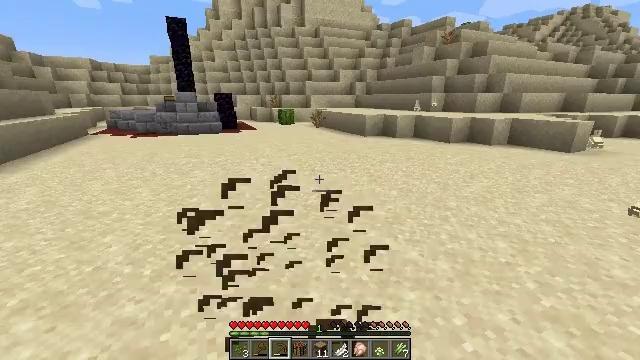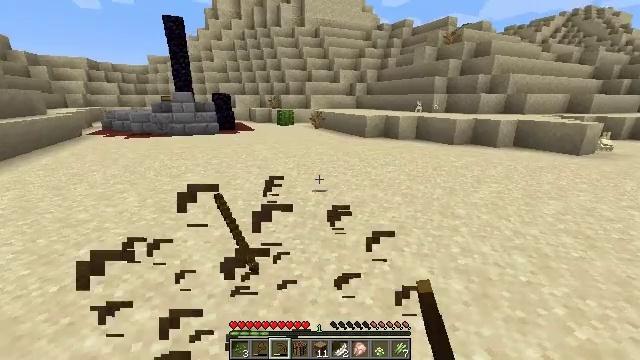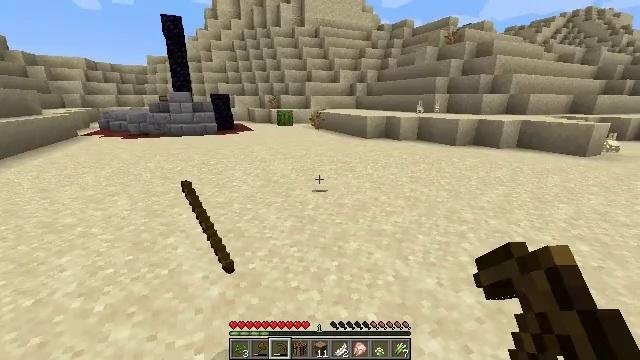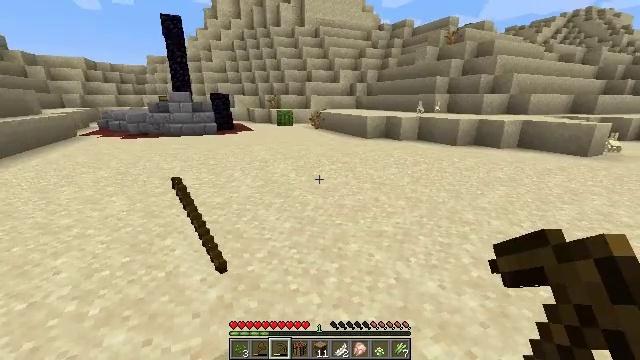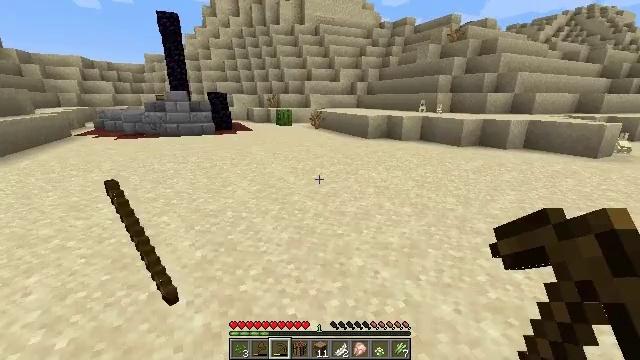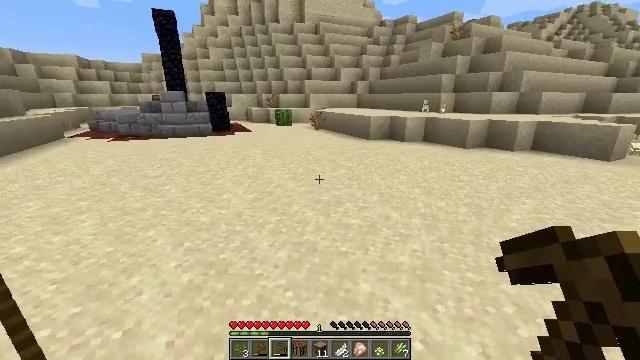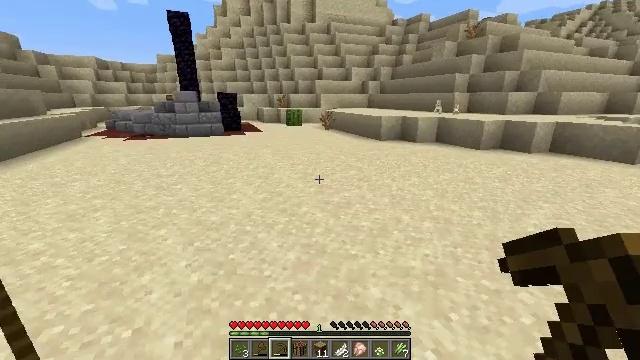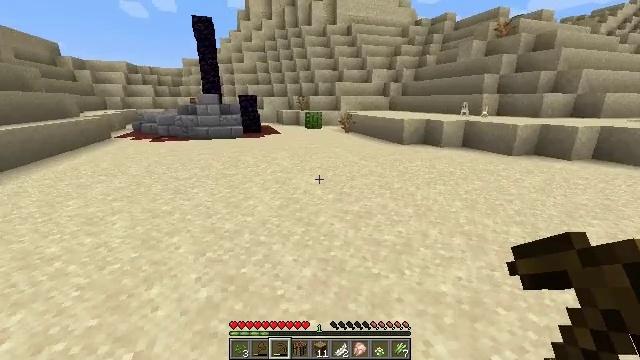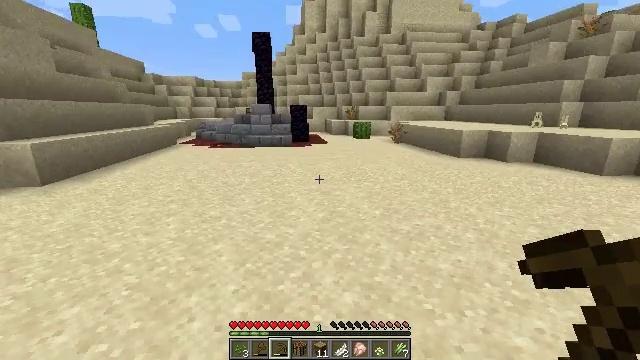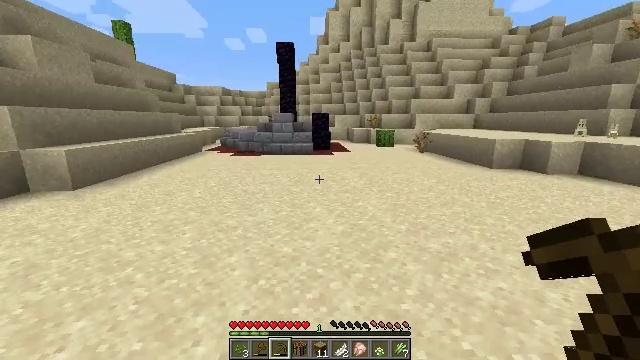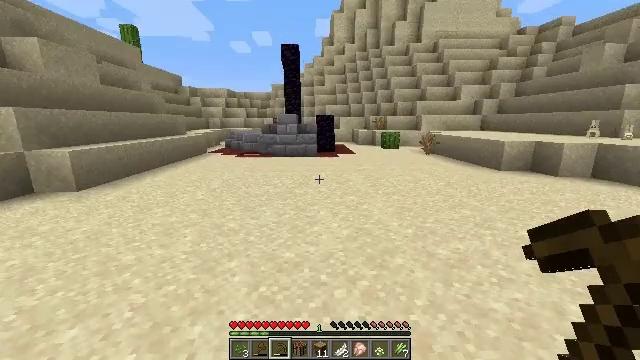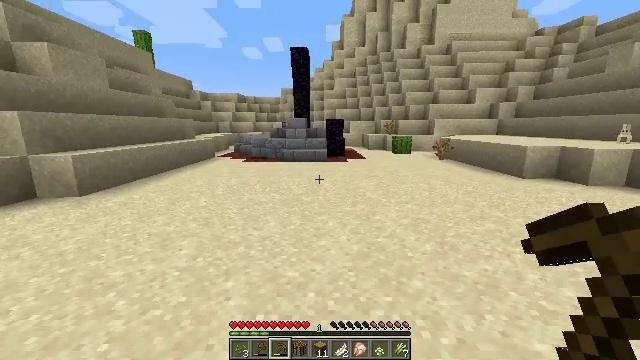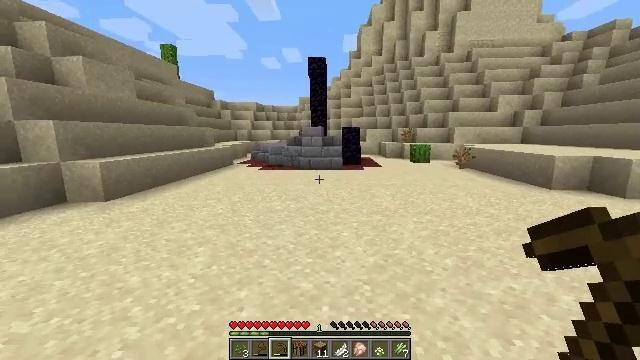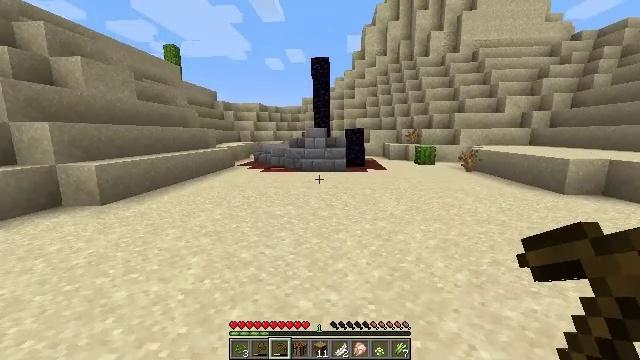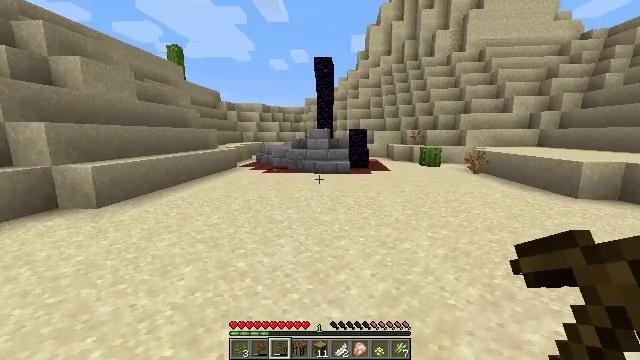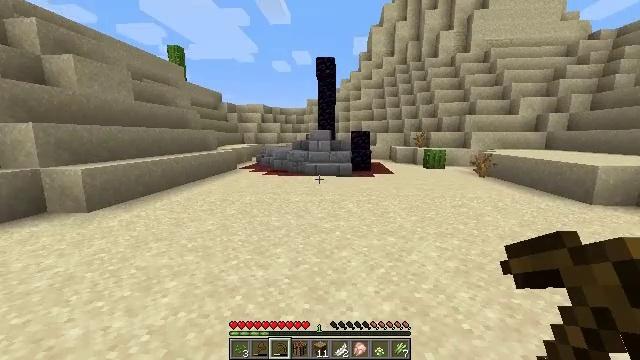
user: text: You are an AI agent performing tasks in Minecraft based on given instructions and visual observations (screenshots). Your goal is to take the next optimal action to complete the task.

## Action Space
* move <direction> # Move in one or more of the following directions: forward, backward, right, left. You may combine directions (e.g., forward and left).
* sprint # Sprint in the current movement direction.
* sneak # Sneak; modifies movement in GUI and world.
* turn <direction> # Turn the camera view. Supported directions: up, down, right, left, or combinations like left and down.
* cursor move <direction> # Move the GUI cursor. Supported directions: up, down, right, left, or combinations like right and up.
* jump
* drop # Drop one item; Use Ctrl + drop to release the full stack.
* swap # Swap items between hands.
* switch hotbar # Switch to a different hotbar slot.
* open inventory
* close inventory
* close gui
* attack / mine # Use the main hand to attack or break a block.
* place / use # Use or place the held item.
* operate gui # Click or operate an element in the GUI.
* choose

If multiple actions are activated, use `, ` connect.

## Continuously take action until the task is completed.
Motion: motion action
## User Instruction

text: Reclaim the chest into your inventory.
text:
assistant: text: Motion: move forward
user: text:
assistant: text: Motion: move forward
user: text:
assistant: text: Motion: move forward
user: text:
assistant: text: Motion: move forward
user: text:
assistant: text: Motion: move forward
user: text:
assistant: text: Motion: move forward, turn left
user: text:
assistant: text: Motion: move forward, turn left
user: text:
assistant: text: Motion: move forward, turn left and up
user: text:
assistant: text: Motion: move forward, turn left and up
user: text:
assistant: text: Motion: move forward, turn left
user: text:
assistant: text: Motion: move forward, turn left and up
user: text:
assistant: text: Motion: move forward, turn left and up
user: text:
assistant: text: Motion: move forward
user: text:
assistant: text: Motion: move forward
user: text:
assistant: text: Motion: move forward
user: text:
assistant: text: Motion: move forward
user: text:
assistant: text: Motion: move forward
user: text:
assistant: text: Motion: move forward
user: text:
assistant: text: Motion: move forward
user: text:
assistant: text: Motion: move forward
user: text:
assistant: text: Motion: move forward
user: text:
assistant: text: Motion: move forward
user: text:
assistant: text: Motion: move forward
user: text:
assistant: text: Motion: move forward
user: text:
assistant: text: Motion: move forward
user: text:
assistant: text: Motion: move forward
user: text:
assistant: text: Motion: move forward
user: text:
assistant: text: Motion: move forward, turn up
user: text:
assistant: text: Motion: move forward
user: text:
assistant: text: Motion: move forward